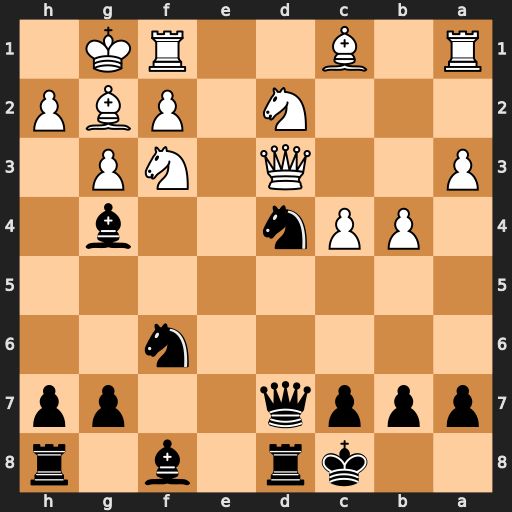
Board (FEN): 2kr1b1r/pppq2pp/5n2/8/1PPn2b1/P2Q1NP1/3N1PBP/R1B2RK1
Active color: b
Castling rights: -
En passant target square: -
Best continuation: Nxf3+ Qxf3 Bxf3